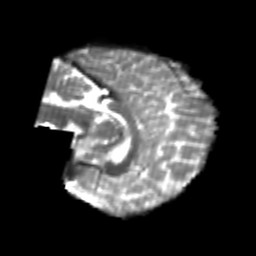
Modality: T2w
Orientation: sagittal
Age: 20
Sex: female
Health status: healthy
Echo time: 0.074 s